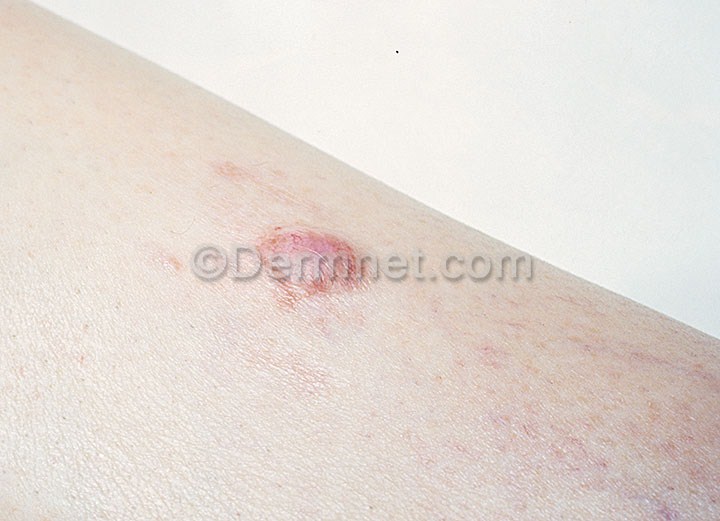
Disease: Seborrheic Keratoses and other Benign Tumors